Question: I'm making a spider (or chart, polar, etc.) plot using Gnuplot. The code works properly, but in the output figure I get a duplicate positive x-axis (looking at the figure, you can observe that the line is darker) and also a duplication of labels. How can I solve that?
The code is this:
'''
#!/usr/bin/env gnuplot
unset border
set polar
set angles degrees
set term pngcairo enhanced size 800,800
set output 'graph_eff_10_3_accuracy_spider.png'
set xtics axis
set ytics axis
set grid polar 90
set style line 10 lt 1 lc 0 lw 0.3 # line style for the grid
set grid ls 10
set xrange[-1.5:1.5]
set yrange[-1.5:1.5]
set size square
set lmargin 12
set rmargin 12
set key font ',12'
set title font ',20'
set_label(x, text) = sprintf("set label '%s' at (1.8*cos(%f)), (1.7*sin(%f)) center", text, x, x) #this places a label on the outside
eval set_label(0, "Answer 1")
eval set_label(90, "Answer 2")
eval set_label(180, "Answer 3")
eval set_label(270, "Answer 4")
set linetype 1 lc rgb 'blue' lw 2 pt 7 ps 2 # right, post
set linetype 2 lc rgb 'red' lw 2 pt 7 ps 2 # wrong, post
plot "answers_in_post.csv" using 1:2 title '(IN, R2)' with lp lt 1
'''
And the output figure is this:

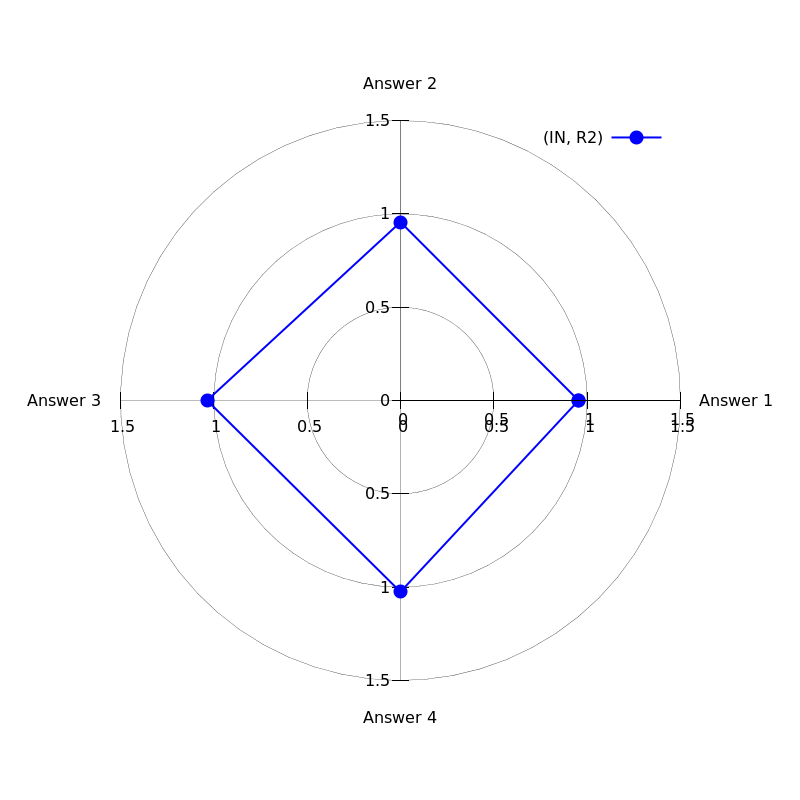
Answer: That is the 'raxis' which is added in 'polar' mode. Just do a
'''
unset raxis
set rtics scale 0 format ''
'''
and you should be fine.